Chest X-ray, AP view. Patient: 39 years old, sex F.
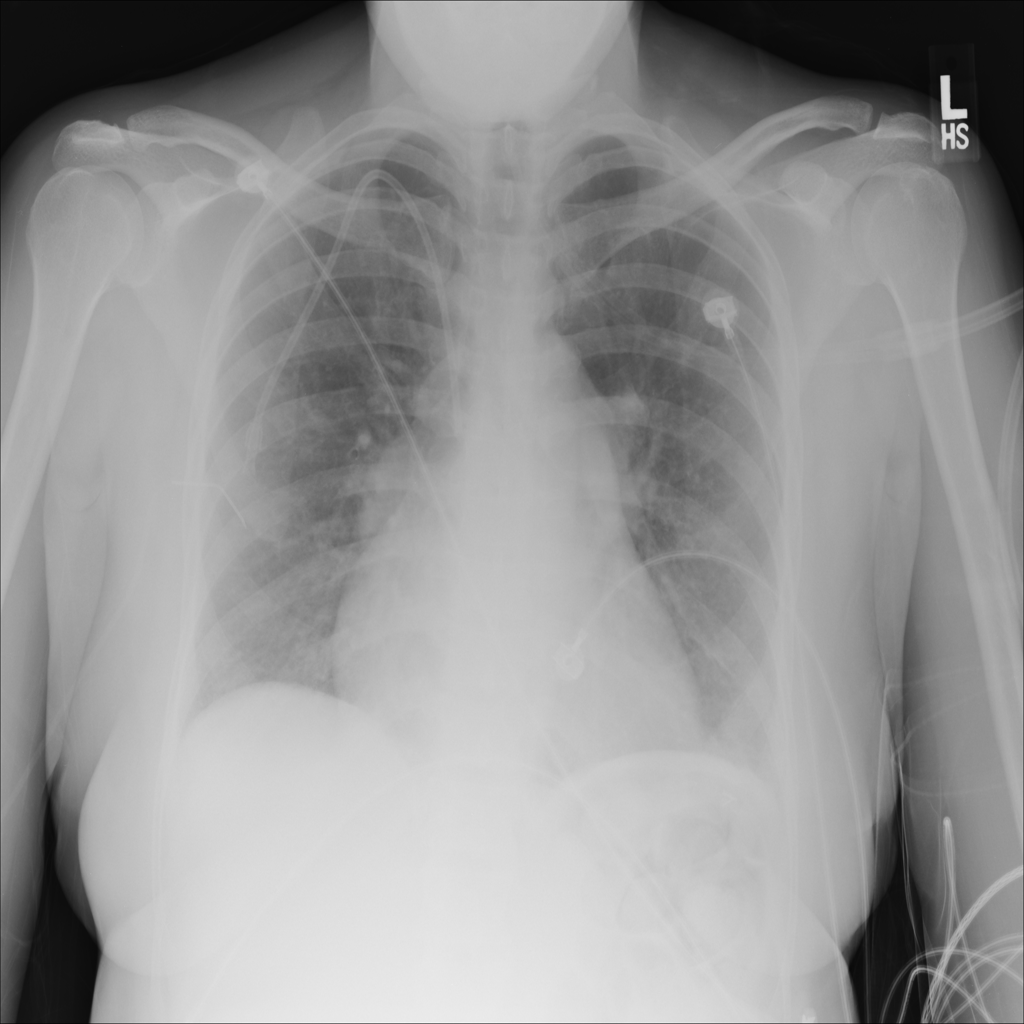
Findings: No Finding